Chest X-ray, PA view. Patient: 21 years old, sex F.
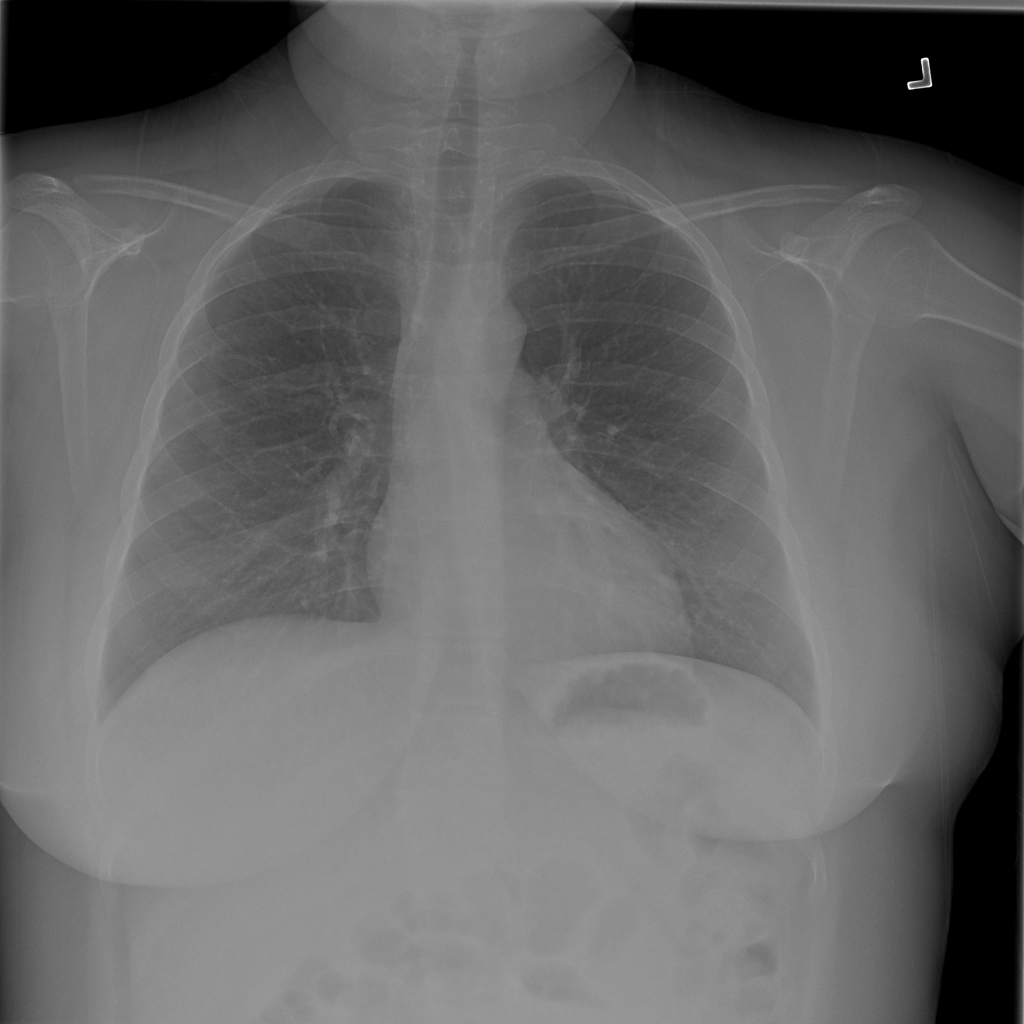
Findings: No Finding